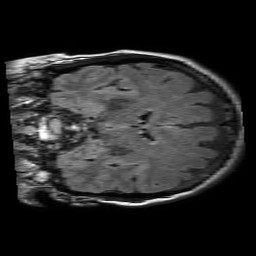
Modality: FLAIR
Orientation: coronal
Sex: female
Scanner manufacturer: philips
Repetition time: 11 s
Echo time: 0.125 s